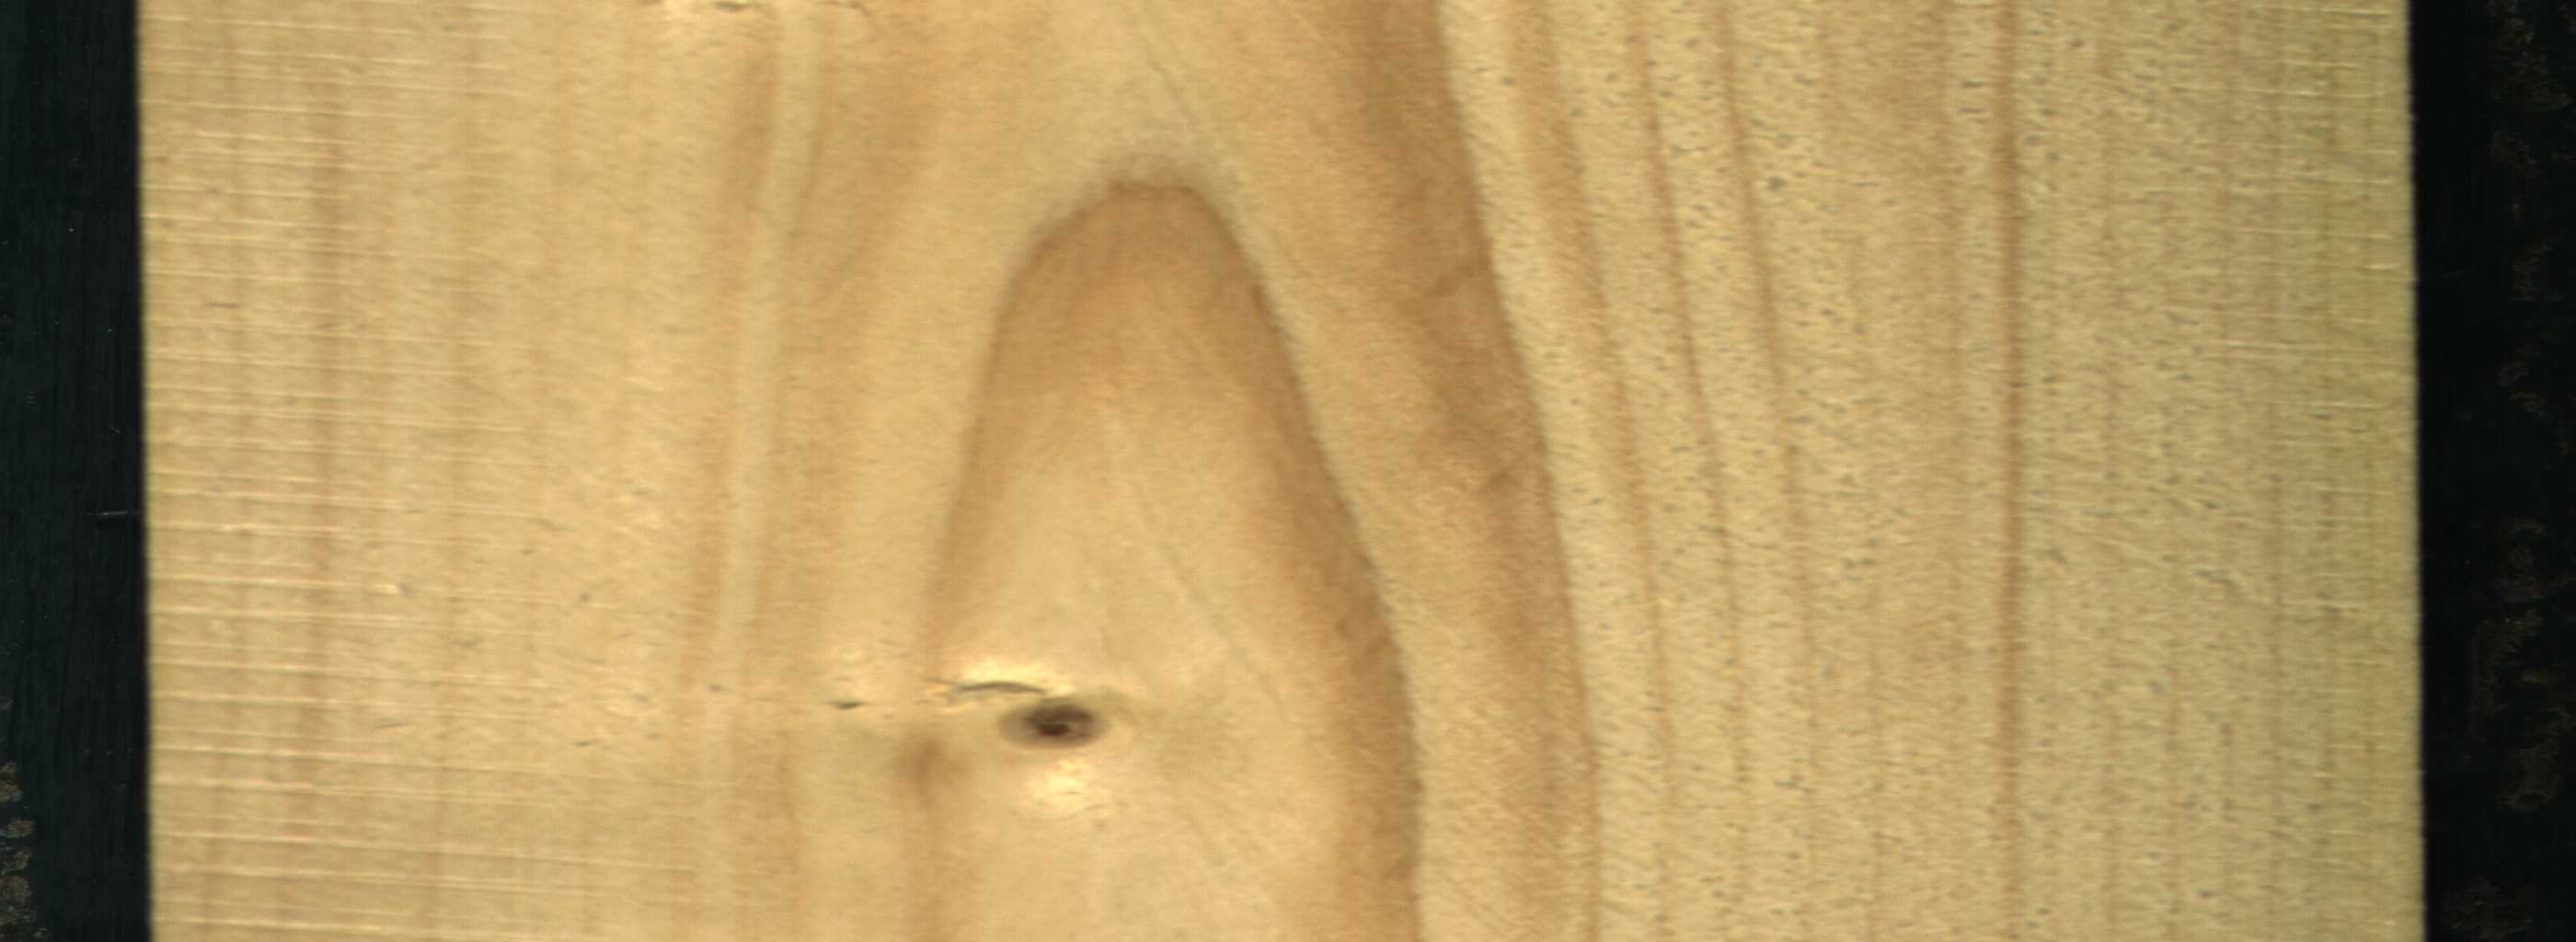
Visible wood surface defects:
Live_Knot